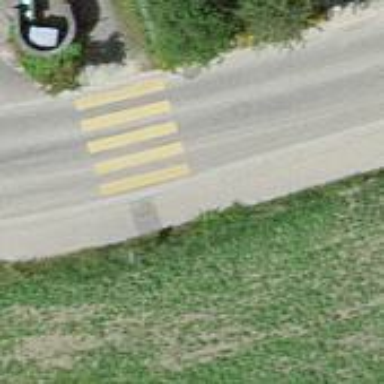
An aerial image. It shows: Zebra crossing on the road.